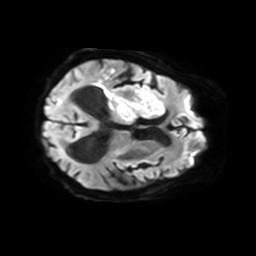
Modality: TRACE
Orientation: axial
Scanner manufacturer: philips
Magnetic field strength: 3 T
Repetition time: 3.08 s
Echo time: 0.076 s